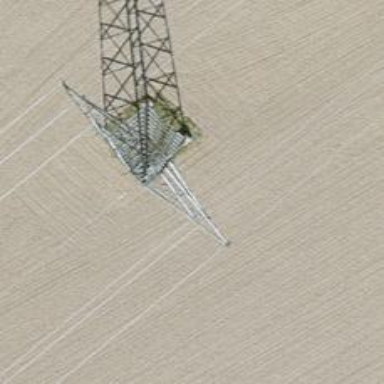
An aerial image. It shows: Power tower.